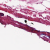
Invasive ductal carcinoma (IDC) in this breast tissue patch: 0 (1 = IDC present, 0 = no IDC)